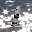
Label: 1